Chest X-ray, AP view. Patient: 40 years old, sex M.
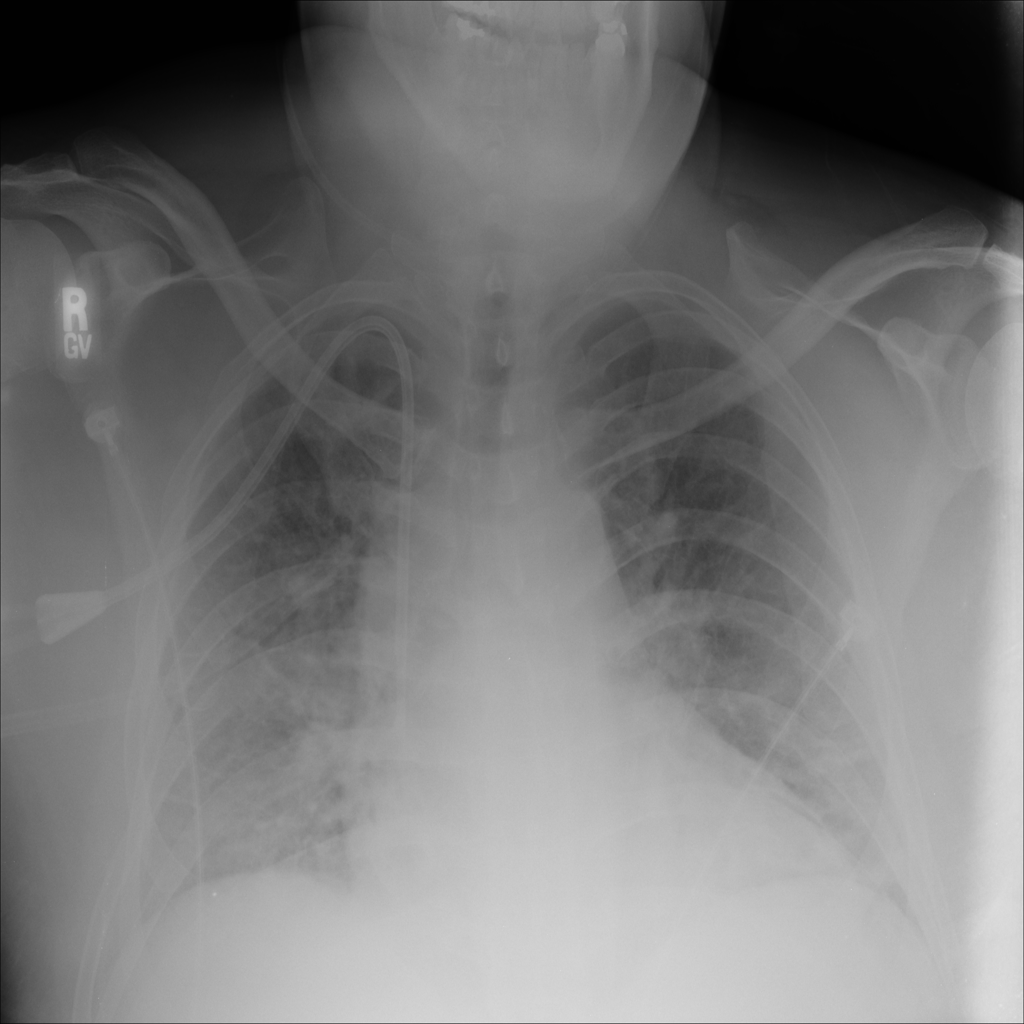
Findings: Effusion, Infiltration